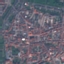
Land use / land cover: Residential